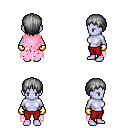
a pixel art fantasy rpg character, female body template, dark elf, purple skin, pink tattered cape, red pants, gray plain hairstyle, gold gloves, four views (front, back, left, right), 2x2 character sprite sheet, small pixel art, hard edges, no anti-aliasing